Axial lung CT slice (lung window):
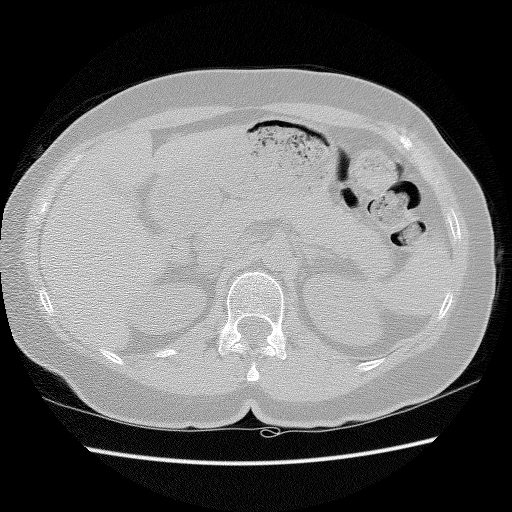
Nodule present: no